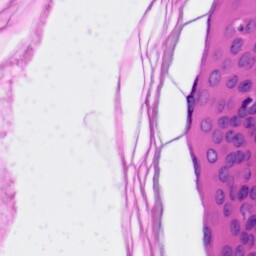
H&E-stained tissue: Skin